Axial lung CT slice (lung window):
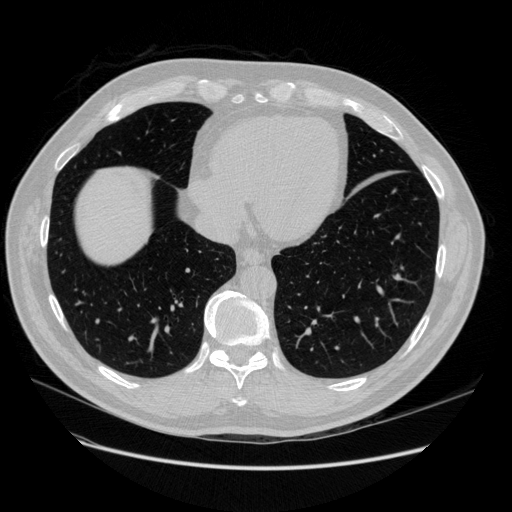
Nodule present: no